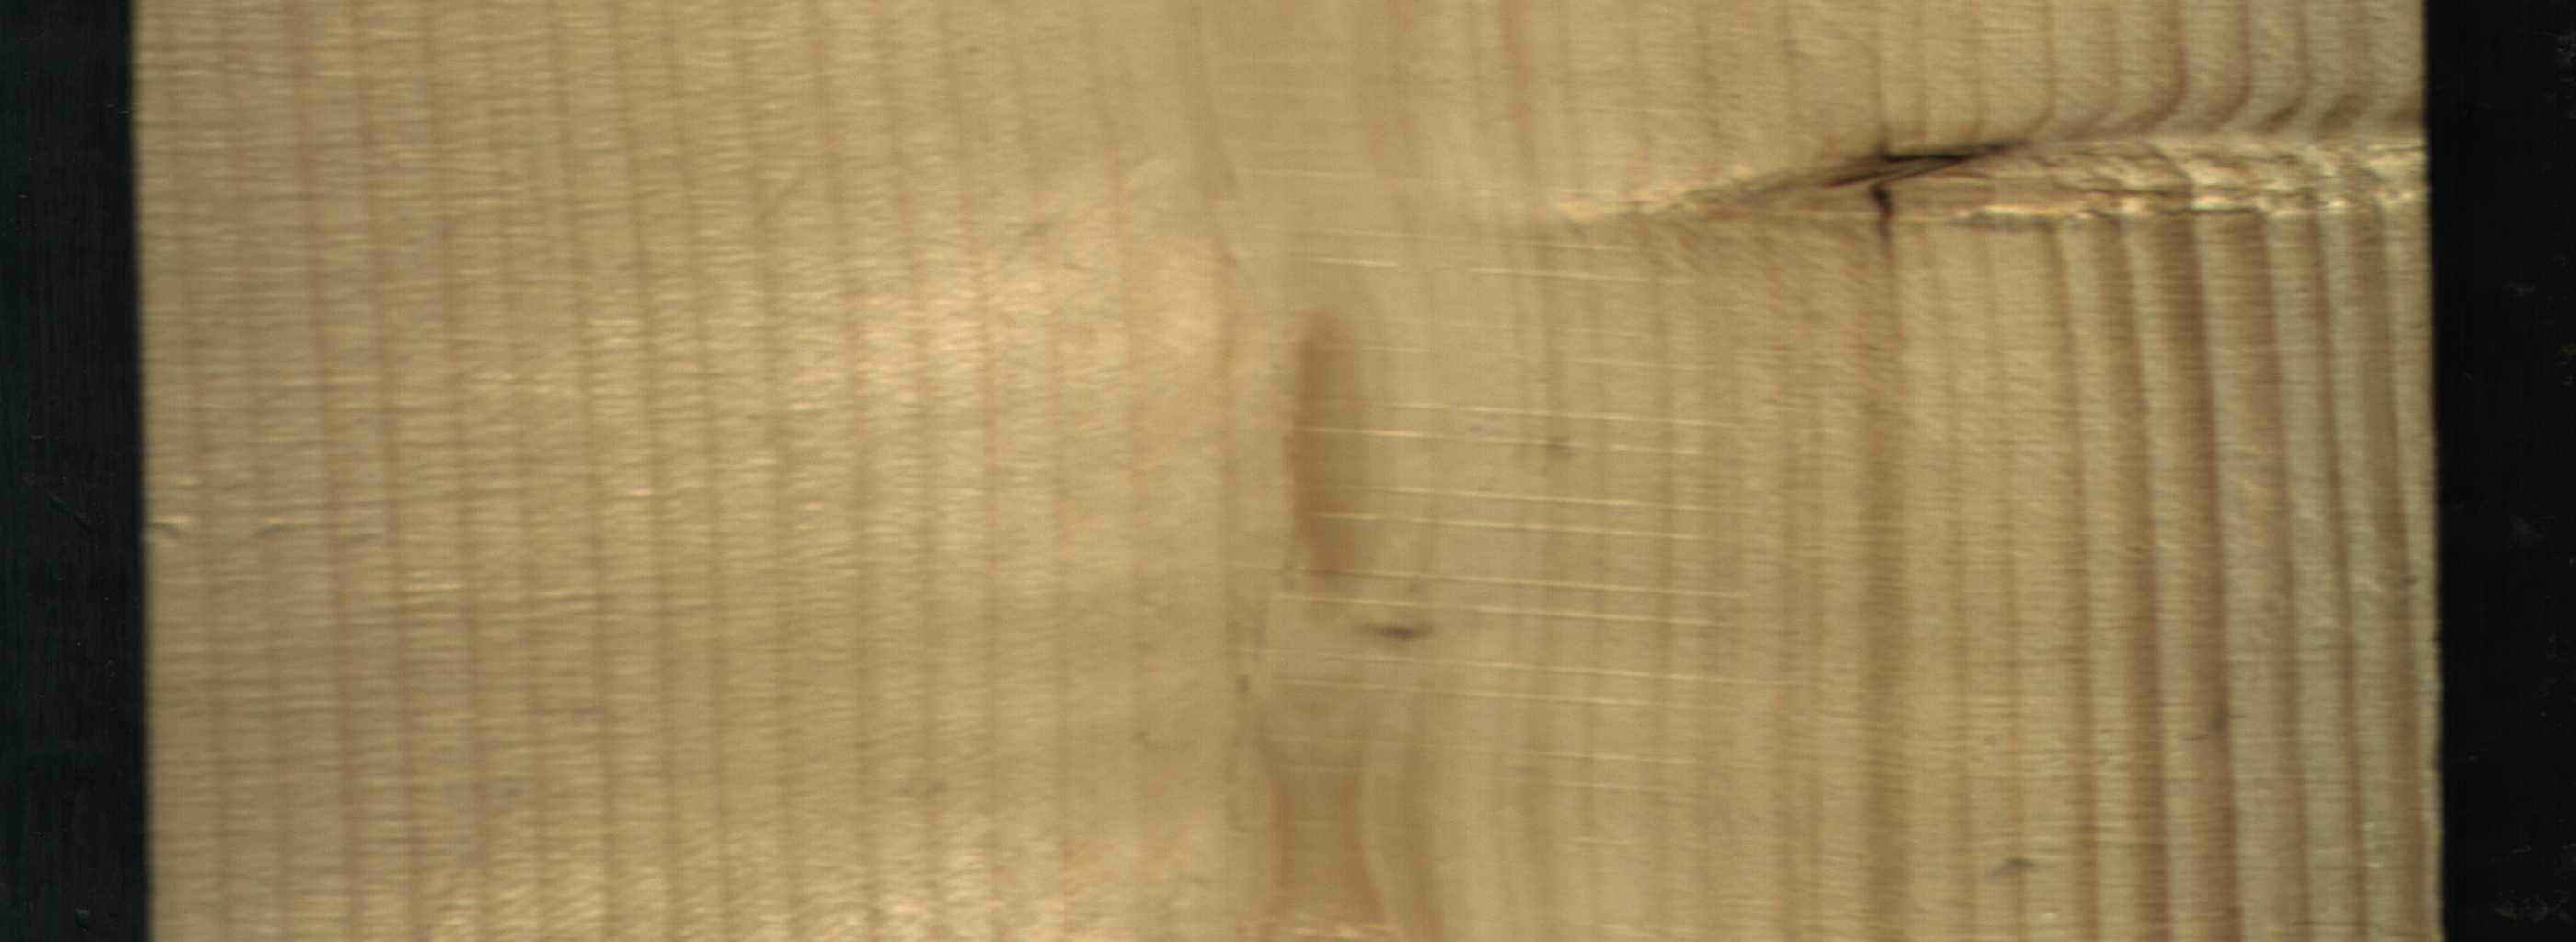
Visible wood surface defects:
Dead_Knot